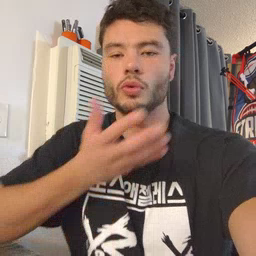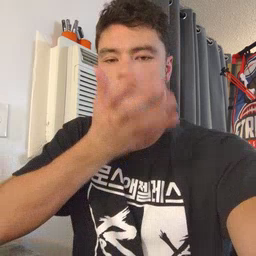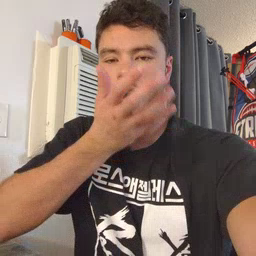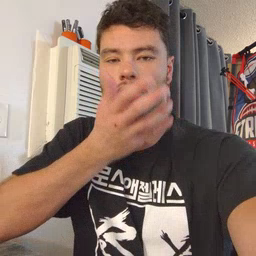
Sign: grass